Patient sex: M
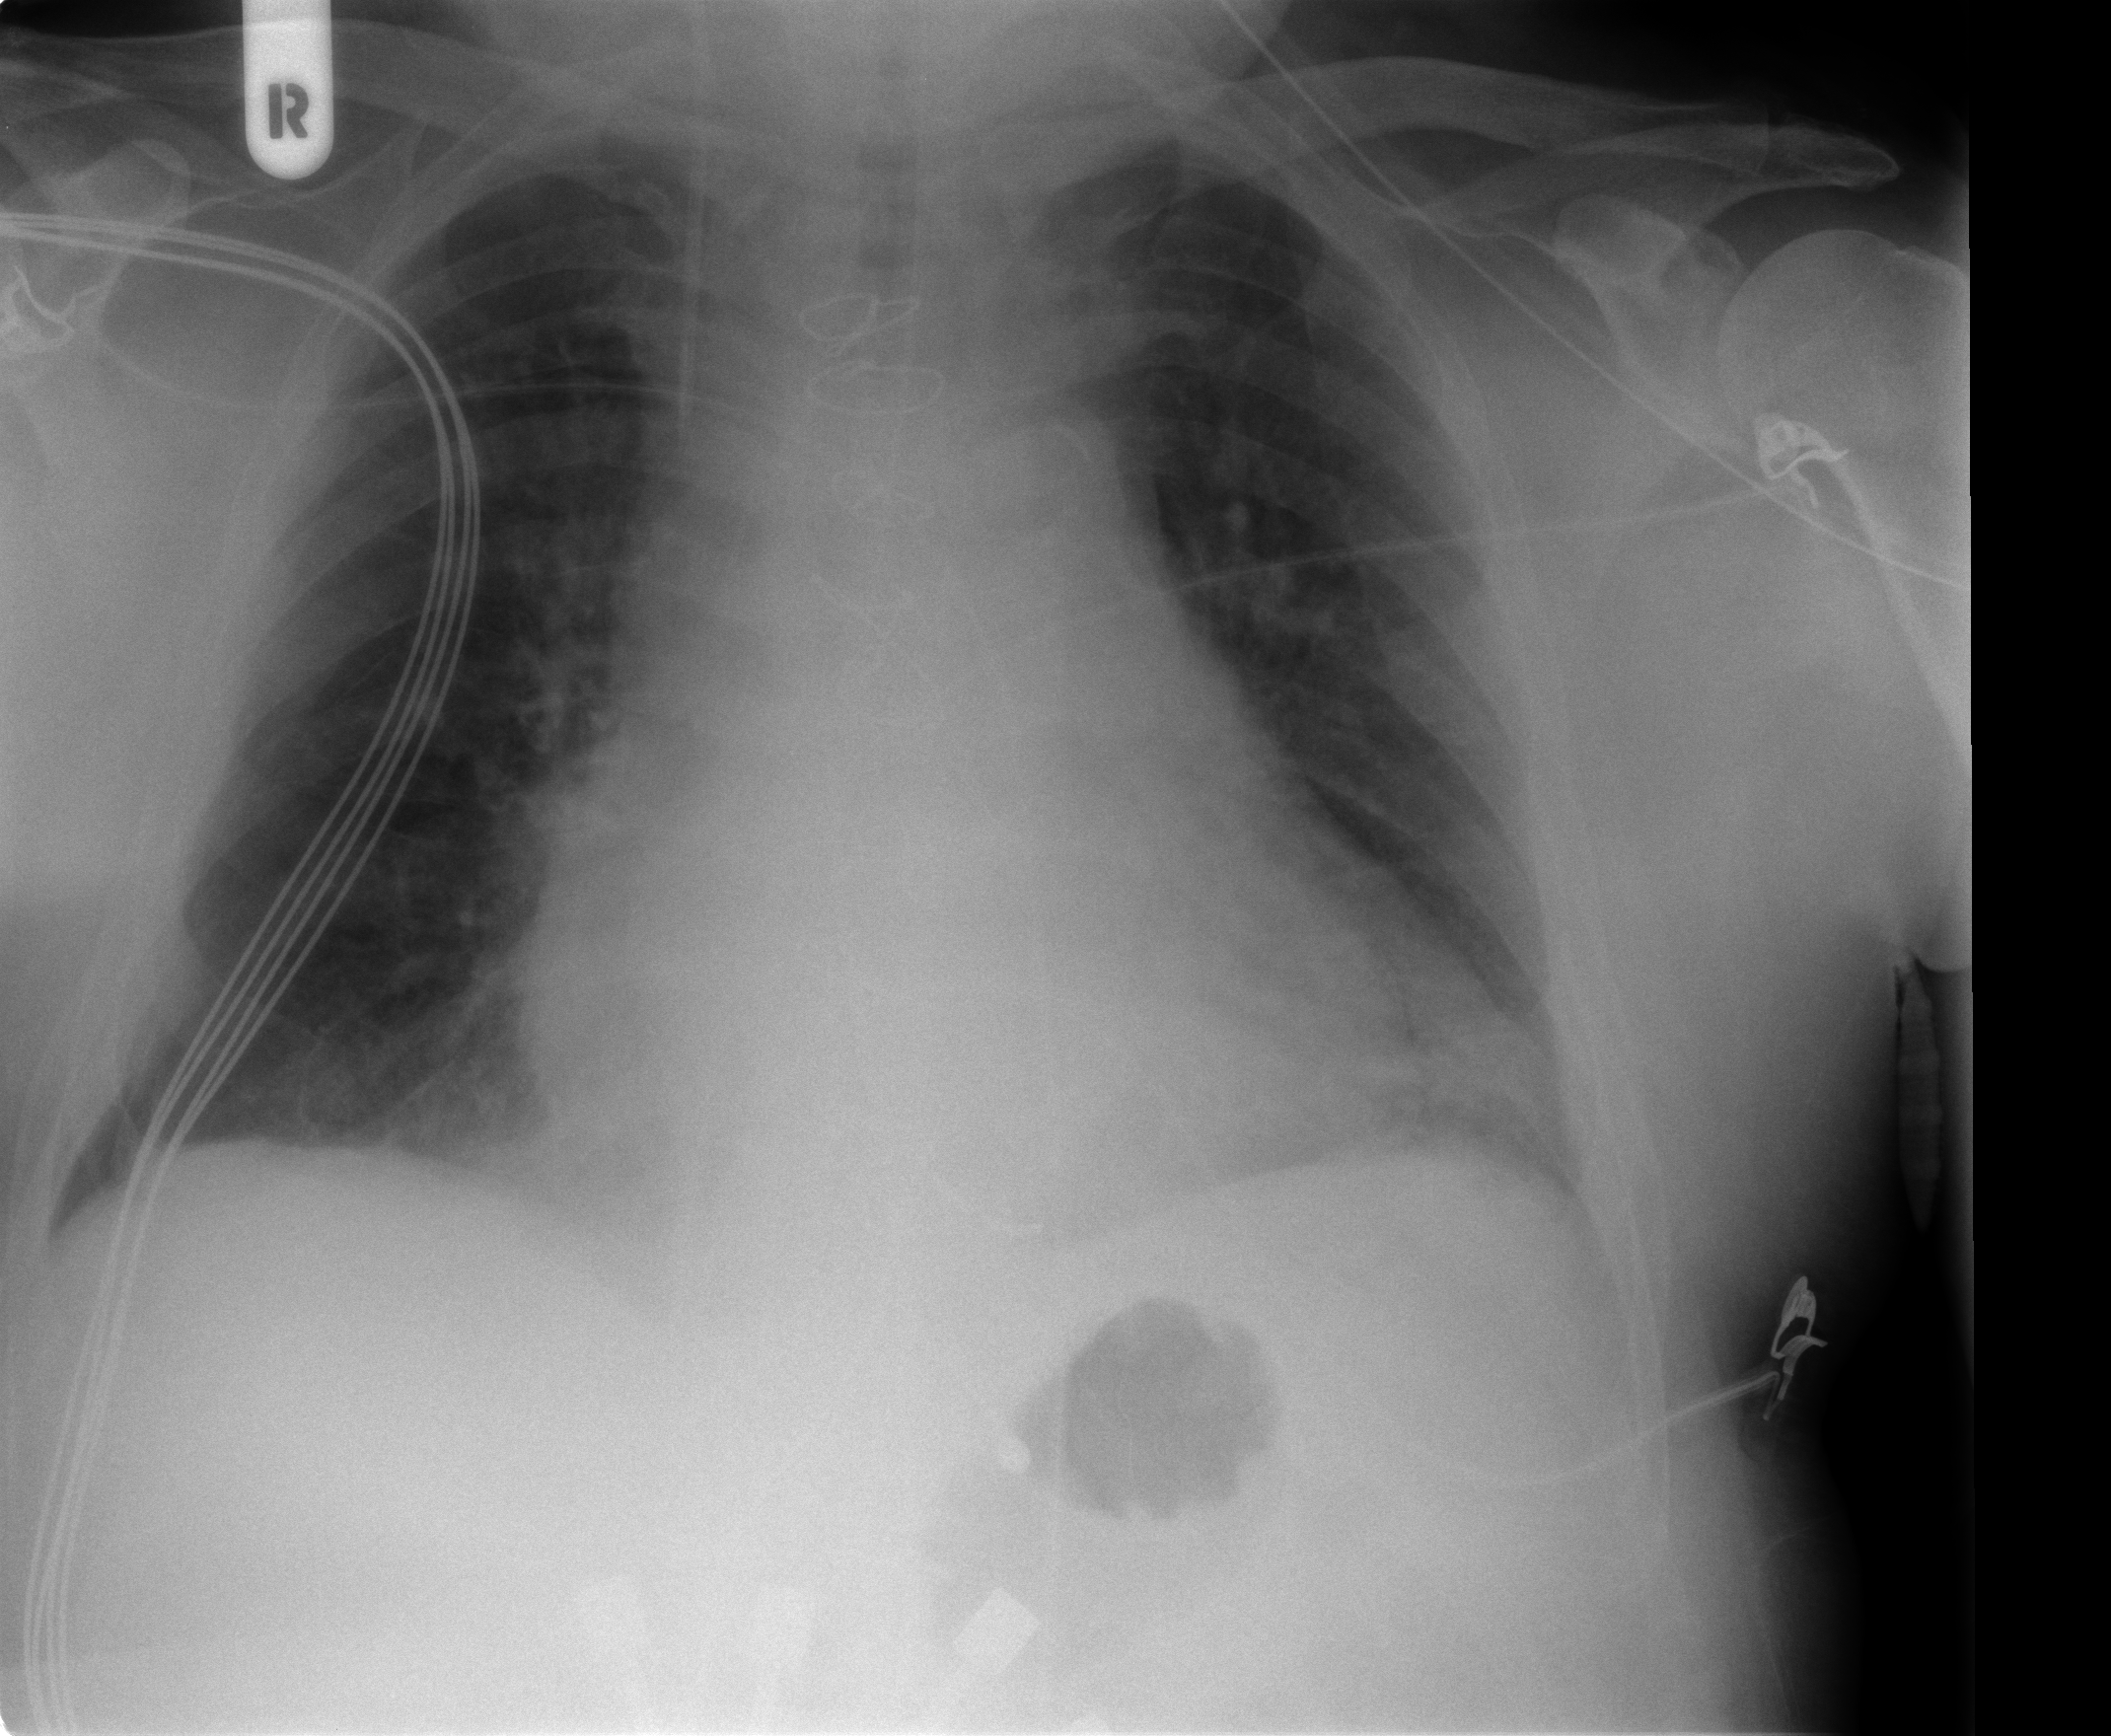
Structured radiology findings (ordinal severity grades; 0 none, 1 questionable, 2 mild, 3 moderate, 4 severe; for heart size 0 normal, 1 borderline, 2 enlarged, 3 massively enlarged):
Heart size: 3
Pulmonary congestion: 2
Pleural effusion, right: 0
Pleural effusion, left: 0
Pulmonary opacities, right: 0
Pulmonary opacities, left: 0
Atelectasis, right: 2
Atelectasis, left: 0